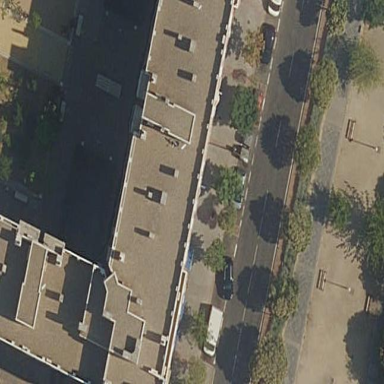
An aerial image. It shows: Image showing building with apartments.